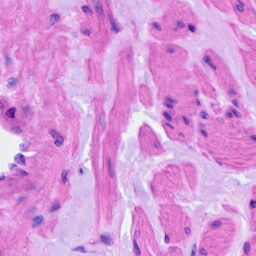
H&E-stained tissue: Ovarian